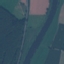
Land use / land cover class: River